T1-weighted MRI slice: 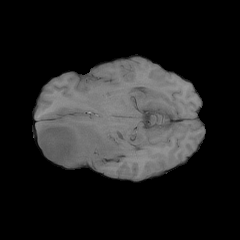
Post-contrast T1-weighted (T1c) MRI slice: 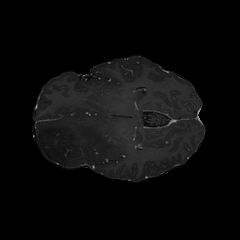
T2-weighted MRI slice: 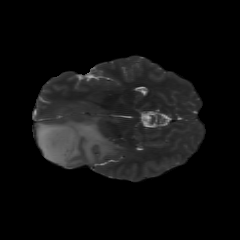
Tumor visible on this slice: yes